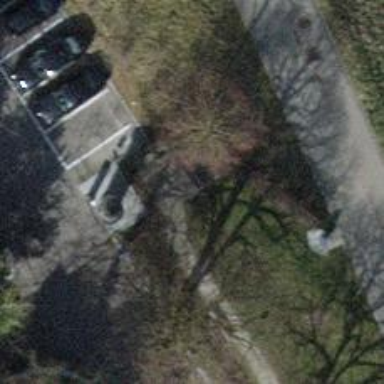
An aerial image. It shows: Brown bench in the vicinity.